八年级 · 度量几何学
如图, 已知 $D$ 为 $\triangle A B C$ 边 $B C$ 延长线上一点, $D F \perp A B$ 于 $F$ 交 $A C$ 于 $E$, $\angle A=35^{\circ}, \angle D=42^{\circ}$, 求 $\angle A C D$ 的度数.

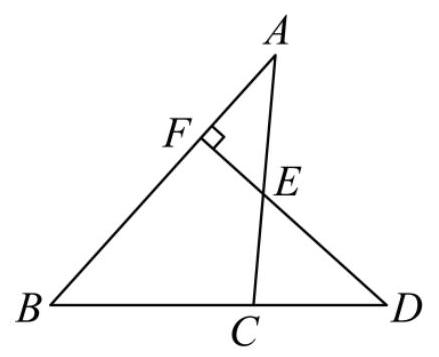
答案: 解: $\because D F \perp A B$,

$\therefore \angle B F D=90^{\circ}$,

$\because \angle D=42^{\circ}$,

$\therefore \angle B=90^{\circ}-\angle D=48^{\circ}$,

$\therefore \angle A C D=\angle B+\angle A=48^{\circ}+35^{\circ}=83^{\circ}$.

答: $\angle A C D=83^{\circ}$.
解析: 解: $\because D F \perp A B$,

$\therefore \angle B F D=90^{\circ}$,

$\because \angle D=42^{\circ}$
$\therefore \angle B=90^{\circ}-\angle D=48^{\circ}$,

$\therefore \angle A C D=\angle B+\angle A=48^{\circ}+35^{\circ}=83^{\circ}$.

答: $\angle A C D=83^{\circ}$.